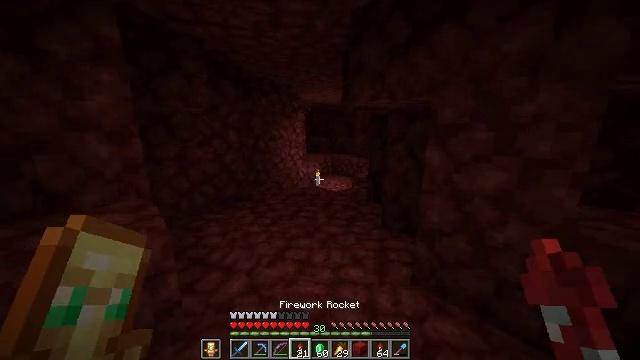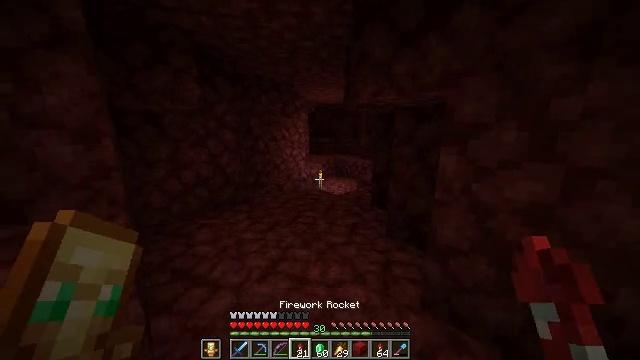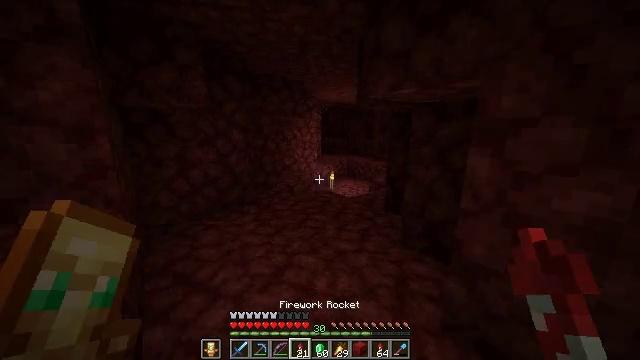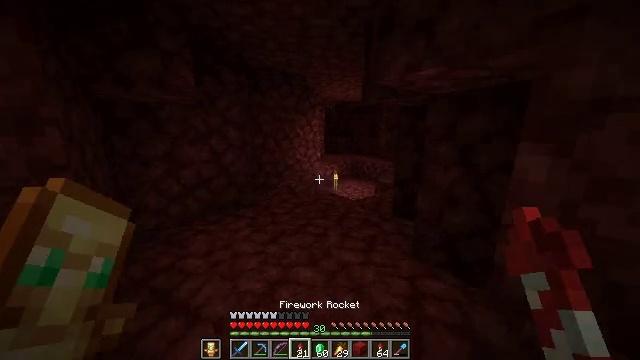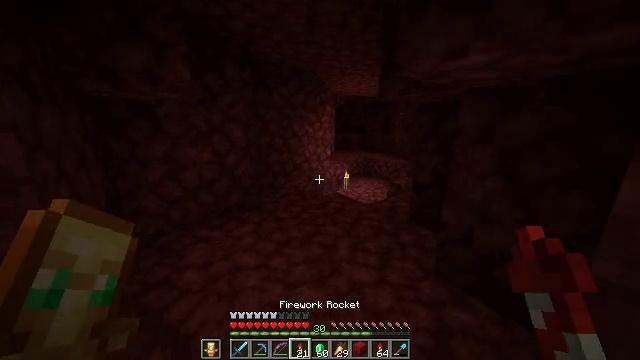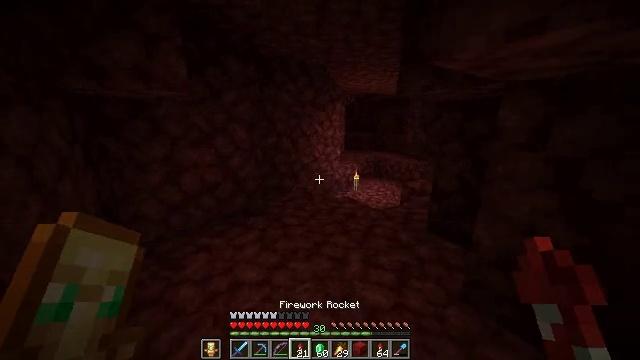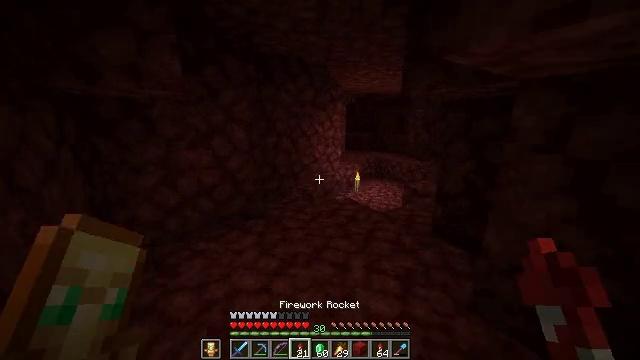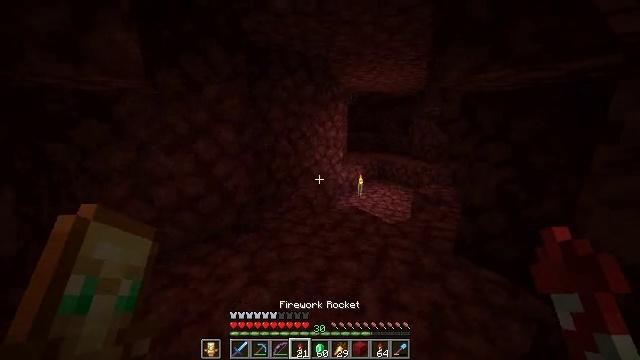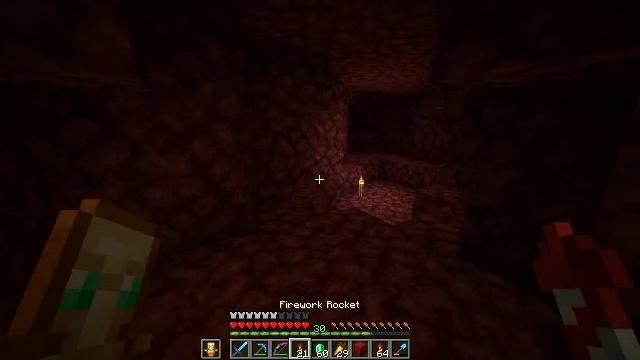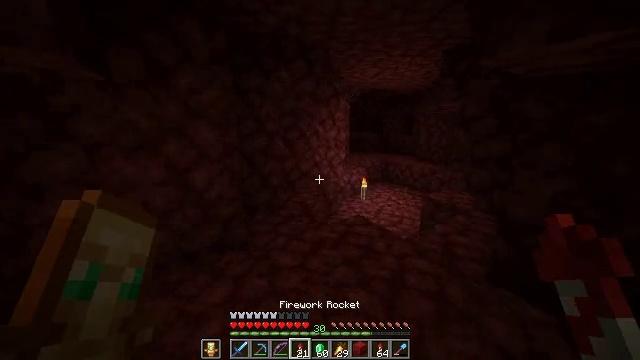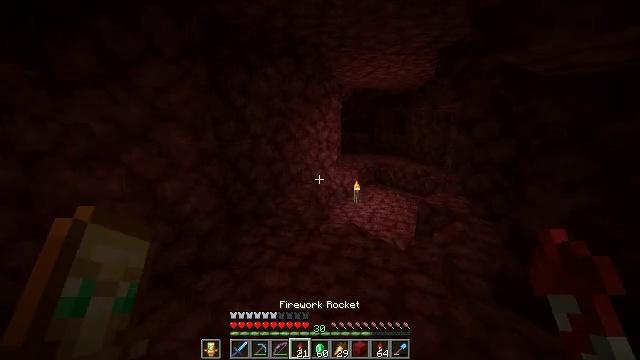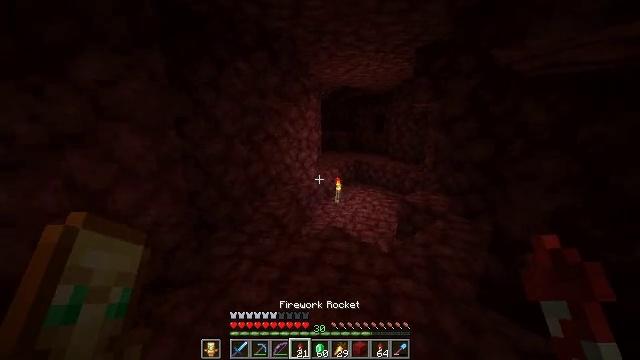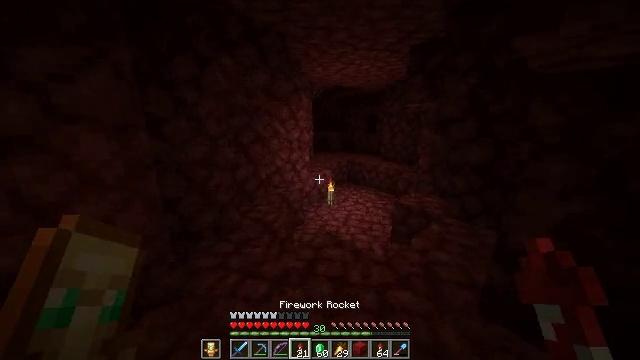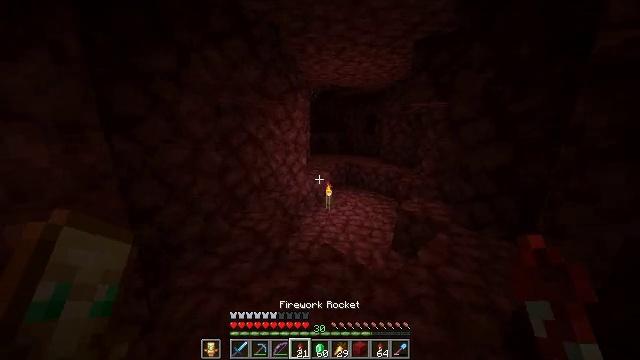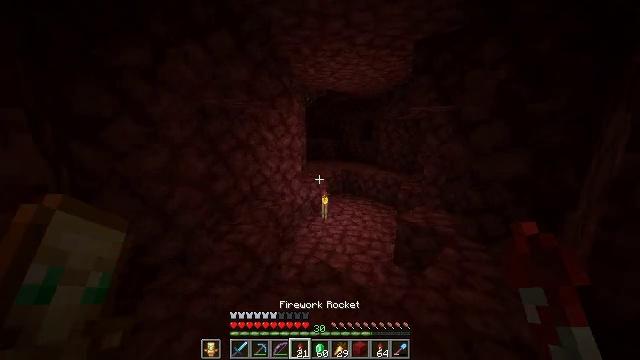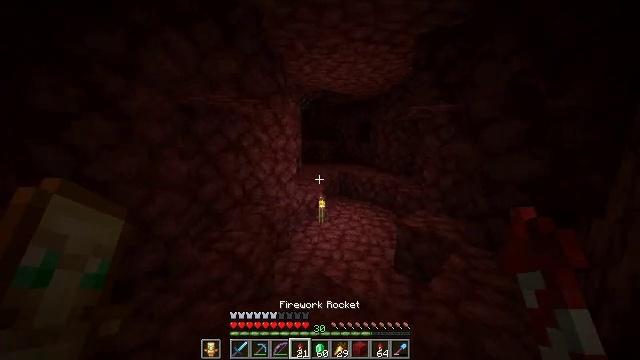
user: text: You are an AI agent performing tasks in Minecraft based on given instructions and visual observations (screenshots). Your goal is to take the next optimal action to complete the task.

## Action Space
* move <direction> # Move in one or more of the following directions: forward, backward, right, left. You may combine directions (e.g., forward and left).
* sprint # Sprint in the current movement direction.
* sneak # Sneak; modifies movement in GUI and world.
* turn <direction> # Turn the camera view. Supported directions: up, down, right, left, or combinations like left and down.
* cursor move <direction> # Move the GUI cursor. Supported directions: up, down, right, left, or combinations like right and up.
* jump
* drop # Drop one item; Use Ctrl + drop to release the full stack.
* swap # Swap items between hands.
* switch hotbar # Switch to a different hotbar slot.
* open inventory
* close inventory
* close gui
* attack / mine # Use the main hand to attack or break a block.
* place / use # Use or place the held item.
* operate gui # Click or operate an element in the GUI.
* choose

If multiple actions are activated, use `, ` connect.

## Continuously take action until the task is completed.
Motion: motion action
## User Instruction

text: Mine the sugar cane near rivers.
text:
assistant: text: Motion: move forward, sprint, turn left
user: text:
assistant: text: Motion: move forward, sprint, turn left
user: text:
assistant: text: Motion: move forward, sprint, turn left
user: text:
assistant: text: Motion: move forward, sprint, turn left
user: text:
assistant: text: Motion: move forward, sprint, turn left
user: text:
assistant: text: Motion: move forward, sprint
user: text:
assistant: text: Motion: move forward, sprint
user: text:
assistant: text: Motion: move forward, sprint
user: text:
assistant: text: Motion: move forward, sprint
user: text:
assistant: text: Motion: move forward, sprint, turn right
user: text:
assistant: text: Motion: move forward, sprint, turn right
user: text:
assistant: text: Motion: move forward, sprint, turn right
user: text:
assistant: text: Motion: move forward, sprint
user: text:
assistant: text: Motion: move forward, sprint, turn right and up
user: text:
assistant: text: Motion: move forward, sprint, turn right
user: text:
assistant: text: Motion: move forward, sprint
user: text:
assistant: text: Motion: move forward, sprint, turn right
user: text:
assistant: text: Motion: move forward, sprint, turn right and down
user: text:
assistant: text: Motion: move forward, sprint, turn right
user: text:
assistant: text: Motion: move forward, sprint
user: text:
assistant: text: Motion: move forward, sprint, jump
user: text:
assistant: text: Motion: move forward, sprint, jump
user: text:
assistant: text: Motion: move forward, sprint, jump
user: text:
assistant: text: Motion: move forward, sprint
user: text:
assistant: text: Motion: move forward, sprint, jump
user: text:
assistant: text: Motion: move forward, sprint, jump
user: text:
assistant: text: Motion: move forward, sprint, use / place, jump
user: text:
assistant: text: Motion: move forward, sprint, use / place, jump
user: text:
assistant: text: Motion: move forward and move right, sprint, turn left and up, use / place, jump
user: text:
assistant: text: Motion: move forward and move right, sprint, turn left and up, jump